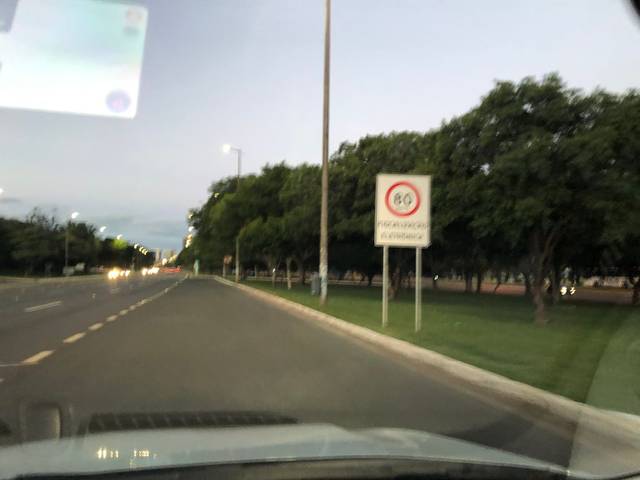
Region: Brazil
Coordinates: -15.813, -47.896